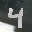
Label: 4